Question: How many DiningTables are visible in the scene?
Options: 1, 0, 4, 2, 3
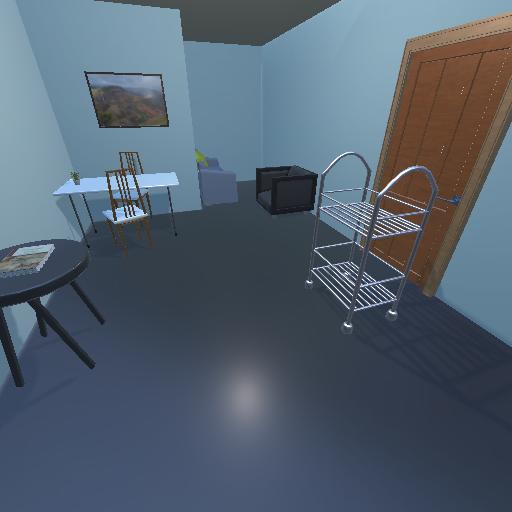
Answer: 1